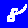
Digit: 8